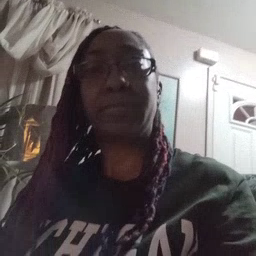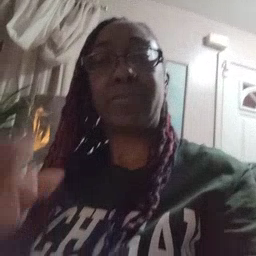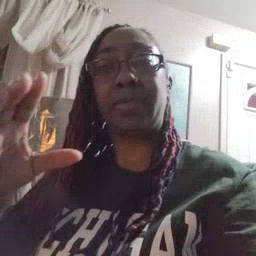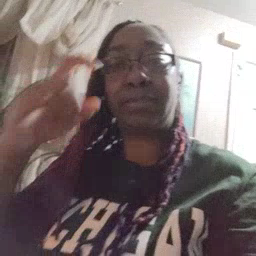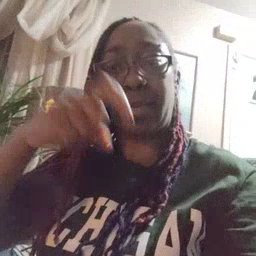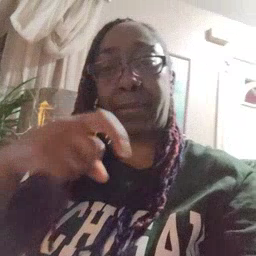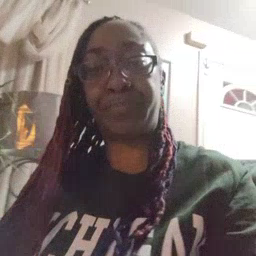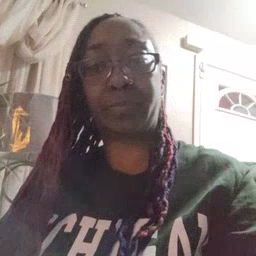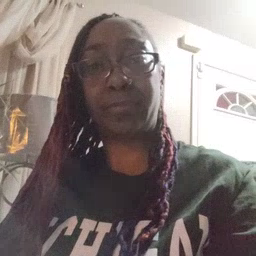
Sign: time